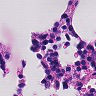
Metastatic tissue present: no